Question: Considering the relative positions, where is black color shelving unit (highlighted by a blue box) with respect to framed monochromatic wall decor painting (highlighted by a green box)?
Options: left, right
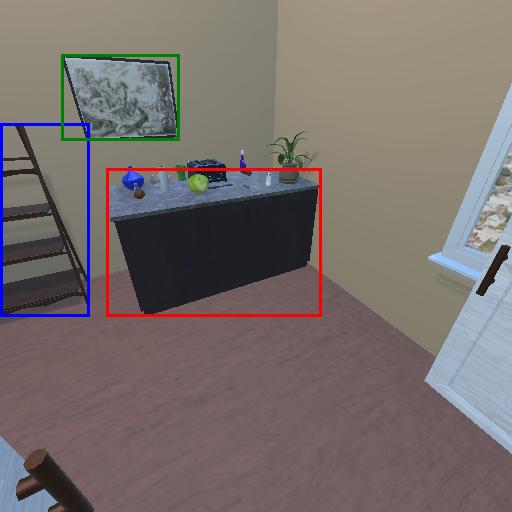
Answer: left